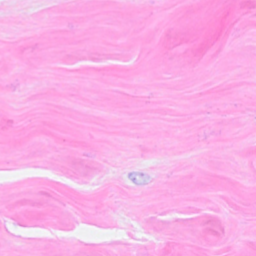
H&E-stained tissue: Breast